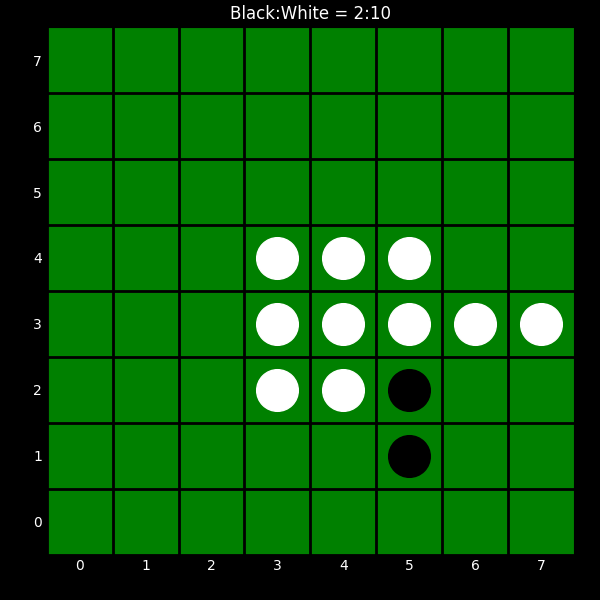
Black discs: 2
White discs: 10